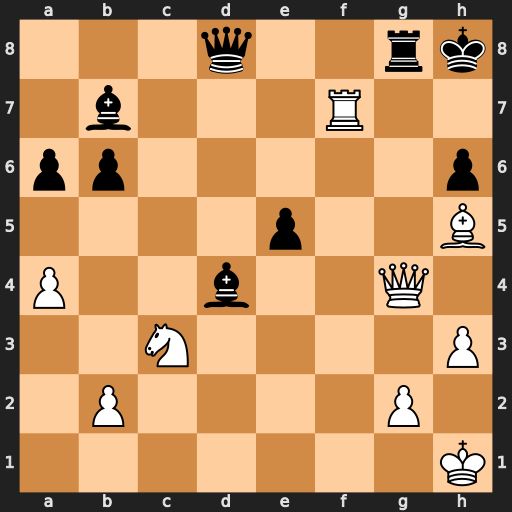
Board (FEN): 3q2rk/1b3R2/pp5p/4p2B/P2b2Q1/2N4P/1P4P1/7K
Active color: w
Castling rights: -
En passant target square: -
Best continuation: Bg6 Rg7 Rxg7 Kxg7 Be4+